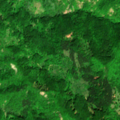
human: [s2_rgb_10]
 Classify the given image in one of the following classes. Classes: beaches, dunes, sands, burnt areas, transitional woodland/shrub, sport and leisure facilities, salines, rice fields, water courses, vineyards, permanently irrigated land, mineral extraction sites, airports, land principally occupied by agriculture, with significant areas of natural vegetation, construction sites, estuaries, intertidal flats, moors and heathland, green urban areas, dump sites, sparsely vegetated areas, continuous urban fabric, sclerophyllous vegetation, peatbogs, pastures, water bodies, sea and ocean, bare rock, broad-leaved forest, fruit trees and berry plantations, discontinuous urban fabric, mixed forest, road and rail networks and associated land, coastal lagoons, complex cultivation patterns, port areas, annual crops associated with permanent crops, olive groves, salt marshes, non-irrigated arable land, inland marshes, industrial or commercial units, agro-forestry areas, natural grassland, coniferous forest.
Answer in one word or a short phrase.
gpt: broad-leaved forest, transitional woodland/shrub